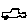
Label: car